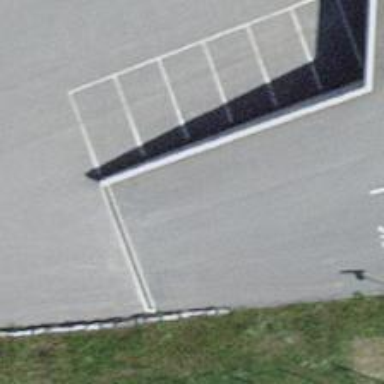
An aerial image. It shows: Charging station.